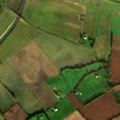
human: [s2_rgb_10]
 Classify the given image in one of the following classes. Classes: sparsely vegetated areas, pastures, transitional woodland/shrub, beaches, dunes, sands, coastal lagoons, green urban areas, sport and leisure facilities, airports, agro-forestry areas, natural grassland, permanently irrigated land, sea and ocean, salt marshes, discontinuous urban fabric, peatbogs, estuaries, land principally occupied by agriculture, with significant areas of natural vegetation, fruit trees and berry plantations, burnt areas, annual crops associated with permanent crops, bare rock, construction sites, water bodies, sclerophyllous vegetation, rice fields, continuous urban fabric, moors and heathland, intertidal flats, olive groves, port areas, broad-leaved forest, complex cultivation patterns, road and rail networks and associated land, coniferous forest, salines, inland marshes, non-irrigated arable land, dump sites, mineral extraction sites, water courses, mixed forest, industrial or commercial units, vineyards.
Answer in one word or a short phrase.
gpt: road and rail networks and associated land, non-irrigated arable land